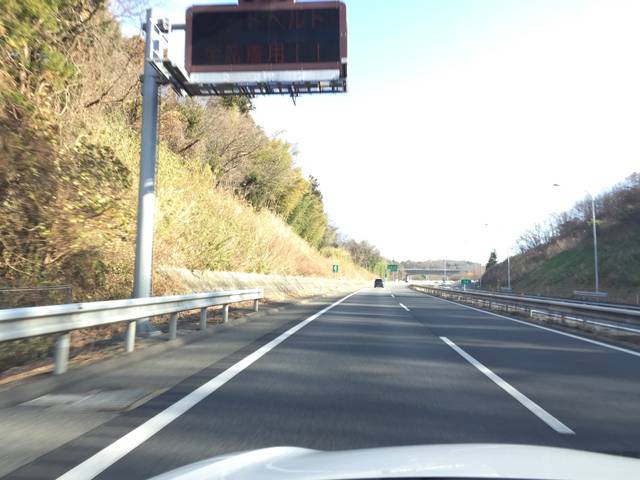
Region: Japan
Coordinates: 37.443, 140.436